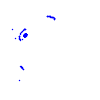
Particle: pion